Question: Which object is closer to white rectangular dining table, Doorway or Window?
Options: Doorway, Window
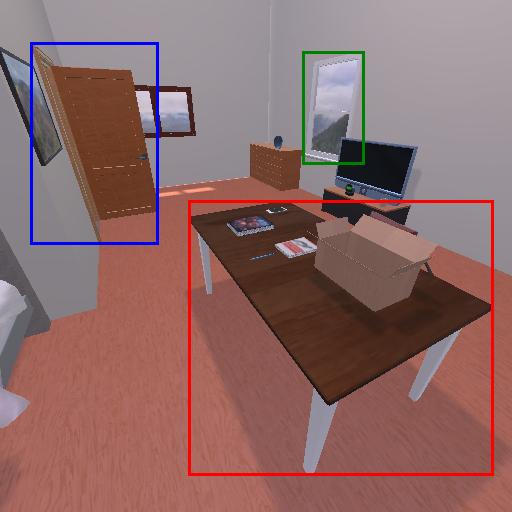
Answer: Doorway